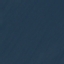
Land use / land cover: SeaLake